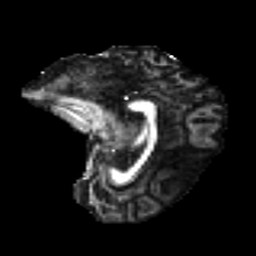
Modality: FA
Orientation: sagittal
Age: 42
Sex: female
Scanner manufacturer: ge
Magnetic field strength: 3 T
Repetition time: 7.8 s
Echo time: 0.0611 s